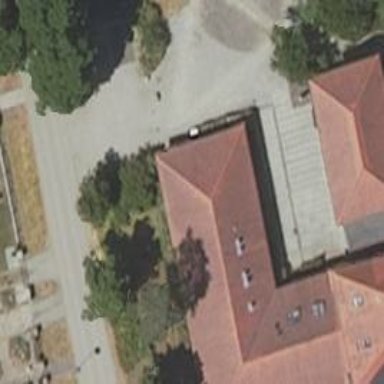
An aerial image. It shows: Police facility.